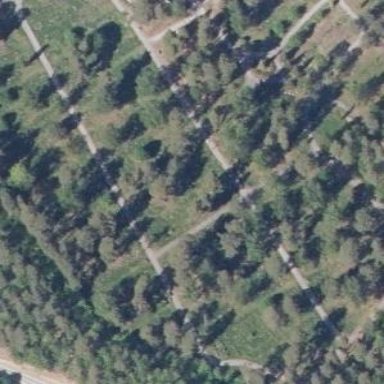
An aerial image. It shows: Cemetery.